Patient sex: F
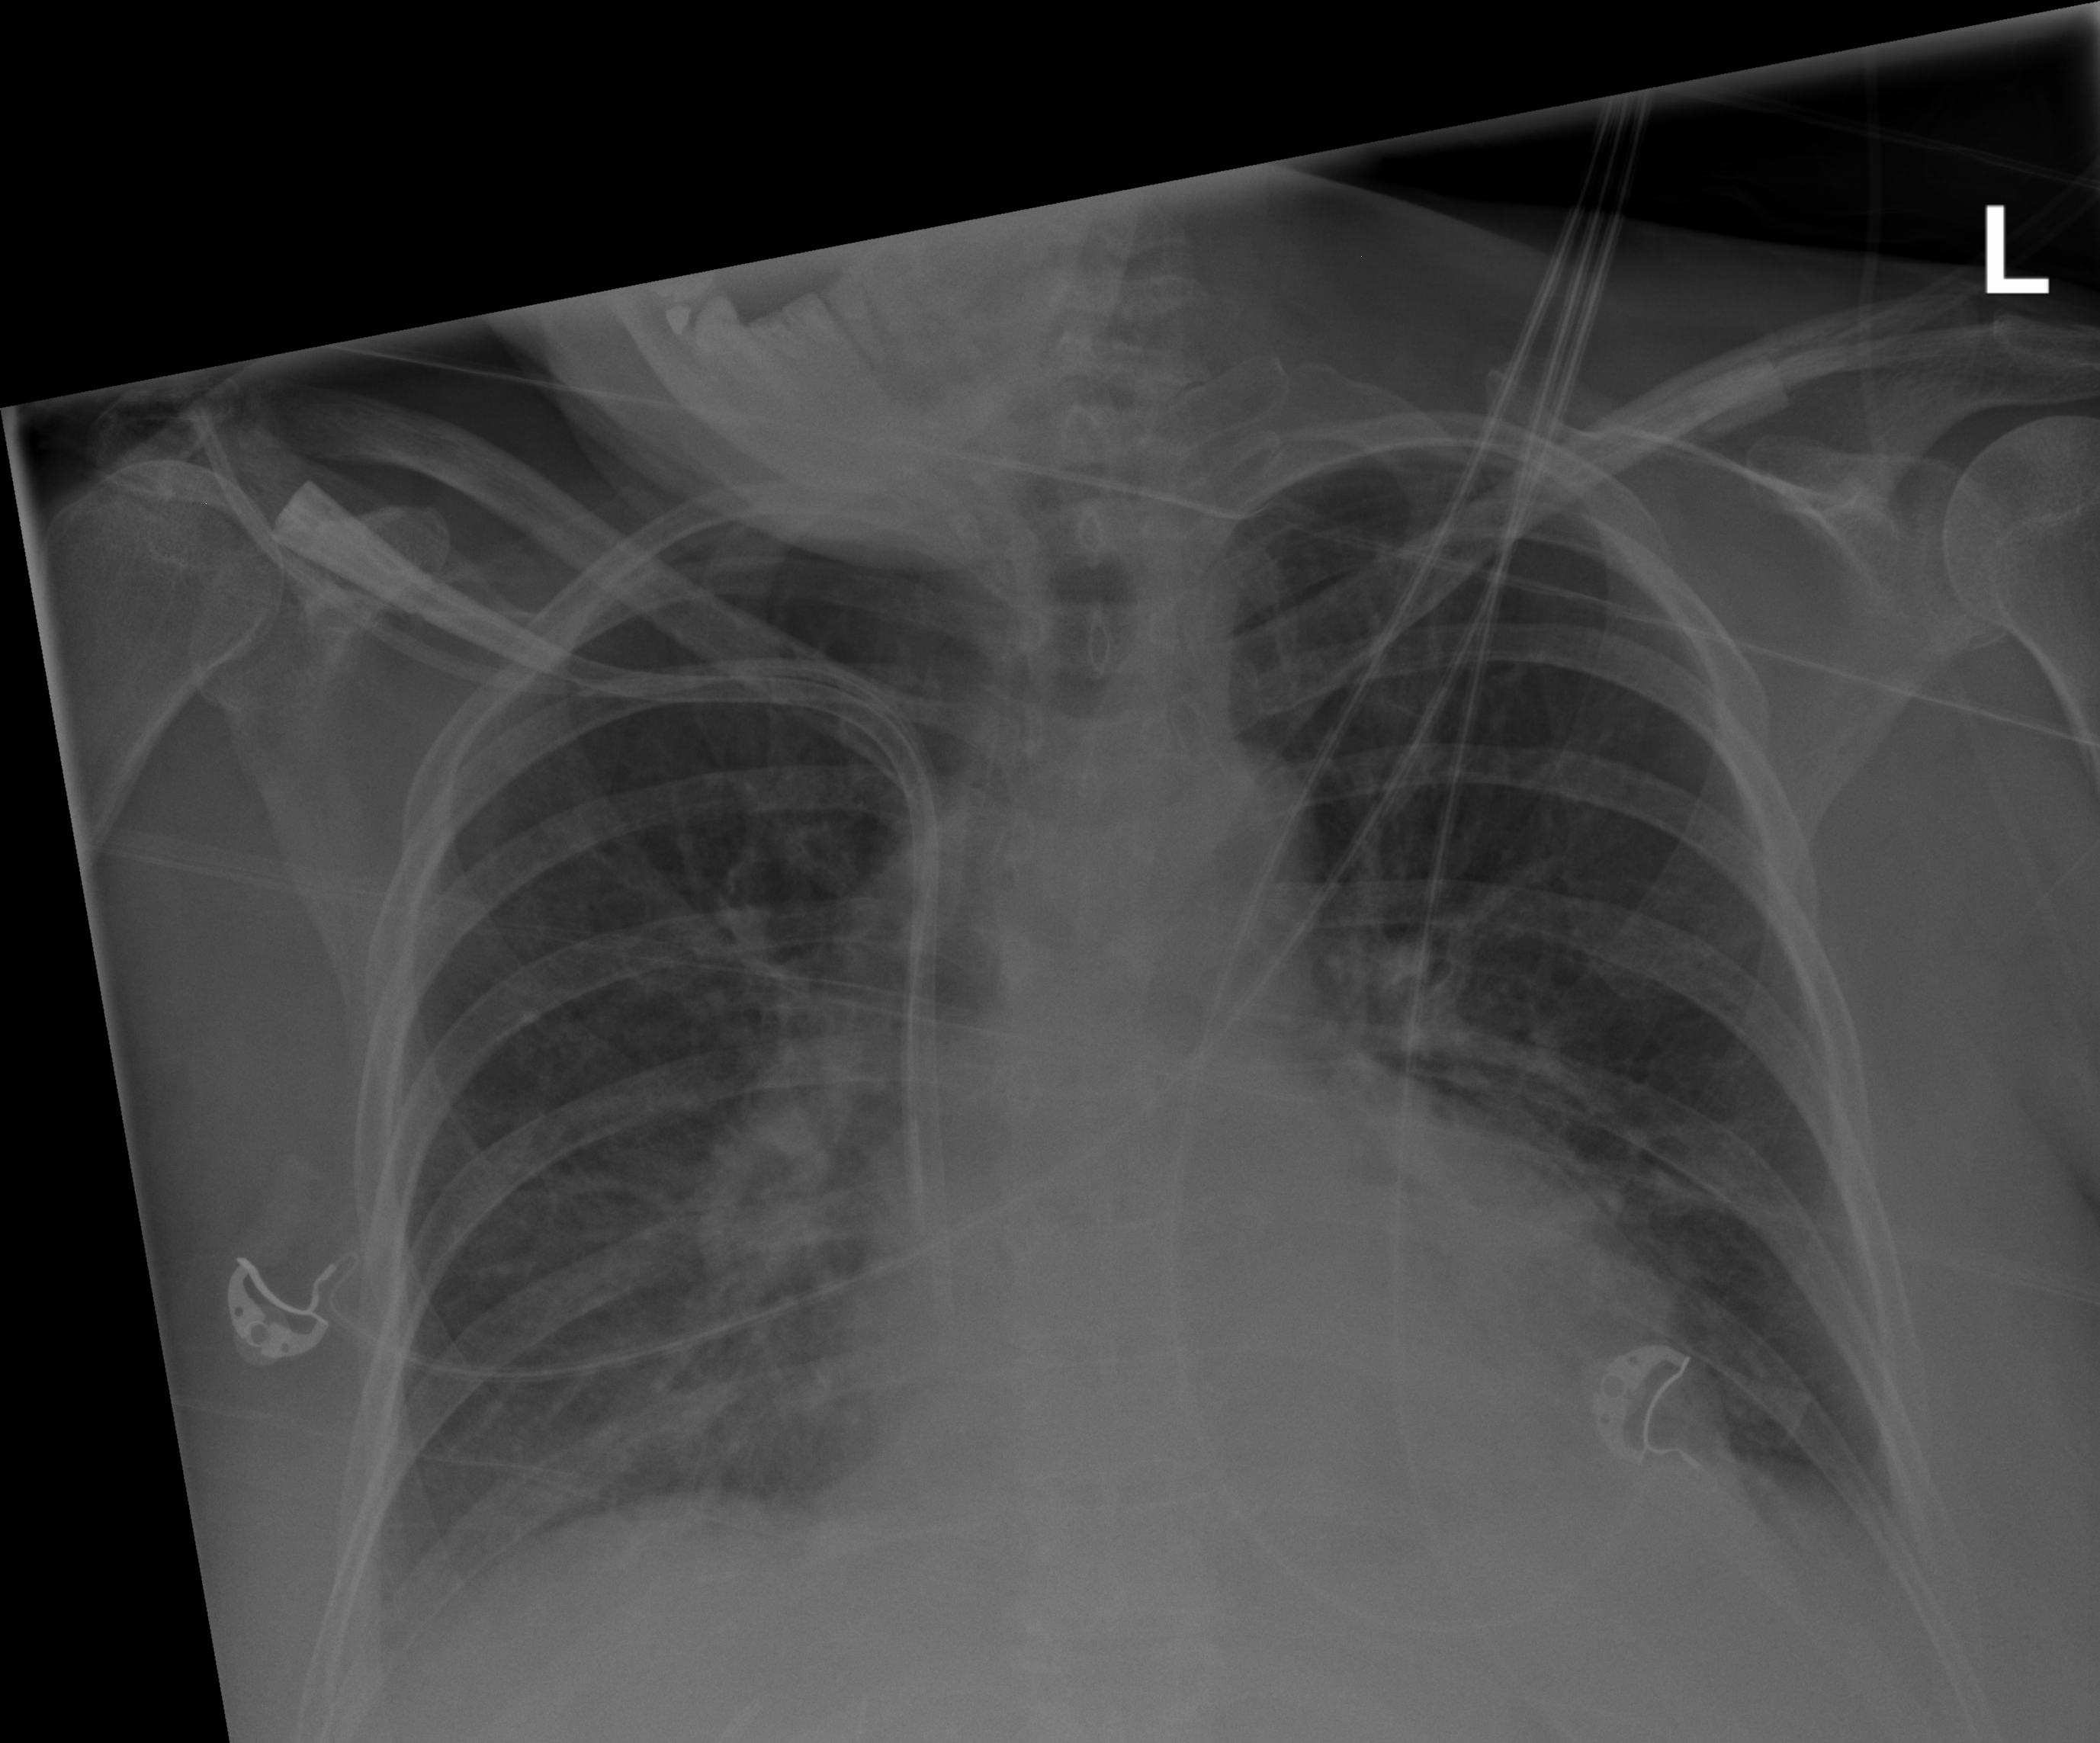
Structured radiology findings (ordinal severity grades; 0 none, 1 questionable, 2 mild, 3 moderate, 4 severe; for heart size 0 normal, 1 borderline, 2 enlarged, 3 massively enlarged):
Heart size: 2
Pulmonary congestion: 0
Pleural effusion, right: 2
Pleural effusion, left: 0
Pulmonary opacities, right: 2
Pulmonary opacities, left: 2
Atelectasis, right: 2
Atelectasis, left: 2